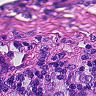
Metastatic tissue present: yes